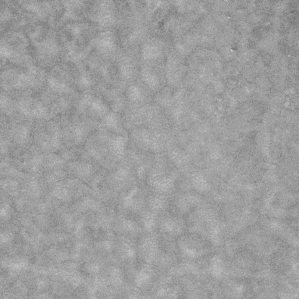
Label: frost